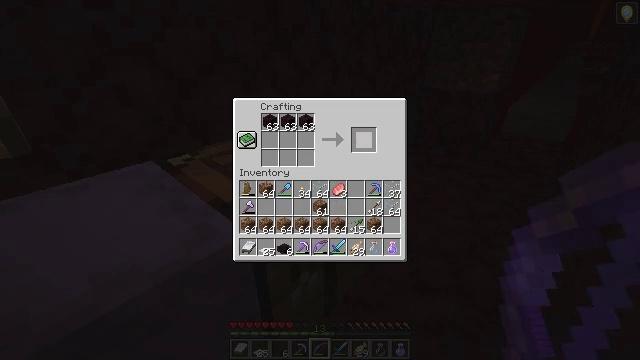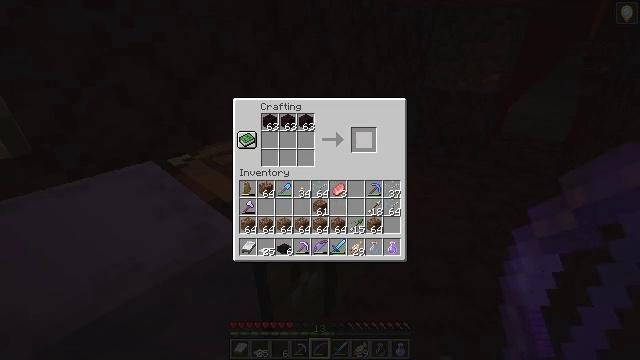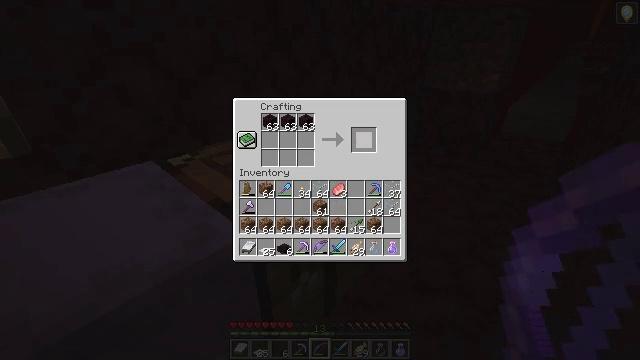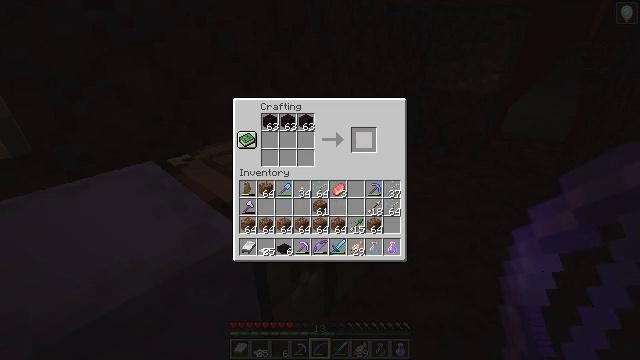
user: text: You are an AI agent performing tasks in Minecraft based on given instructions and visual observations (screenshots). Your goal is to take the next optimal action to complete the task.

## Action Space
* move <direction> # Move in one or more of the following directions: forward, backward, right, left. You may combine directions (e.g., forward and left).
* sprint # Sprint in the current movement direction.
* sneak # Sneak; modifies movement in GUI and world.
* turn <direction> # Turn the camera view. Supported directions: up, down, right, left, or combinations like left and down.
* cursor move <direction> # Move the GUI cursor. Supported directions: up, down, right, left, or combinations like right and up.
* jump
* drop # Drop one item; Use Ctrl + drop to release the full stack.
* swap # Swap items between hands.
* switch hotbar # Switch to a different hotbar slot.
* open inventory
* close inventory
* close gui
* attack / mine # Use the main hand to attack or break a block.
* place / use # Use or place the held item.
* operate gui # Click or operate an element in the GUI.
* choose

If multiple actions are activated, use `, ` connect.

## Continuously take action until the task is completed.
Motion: motion action
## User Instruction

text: Make a nether brick slab in the crafting table.
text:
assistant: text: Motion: sneak, choose
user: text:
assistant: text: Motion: sneak
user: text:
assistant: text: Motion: sneak
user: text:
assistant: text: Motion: sneak